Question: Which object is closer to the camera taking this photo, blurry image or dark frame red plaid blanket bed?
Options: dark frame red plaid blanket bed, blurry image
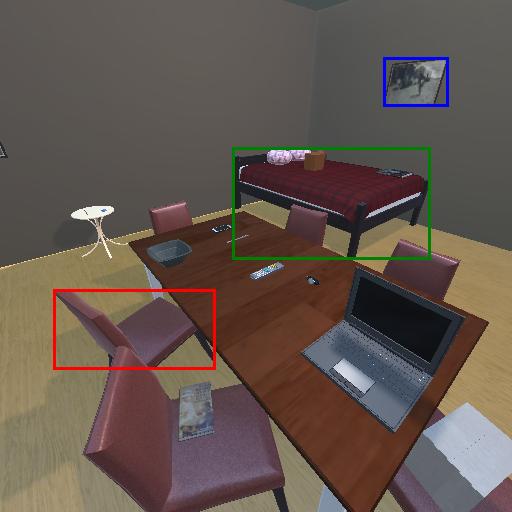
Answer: dark frame red plaid blanket bed